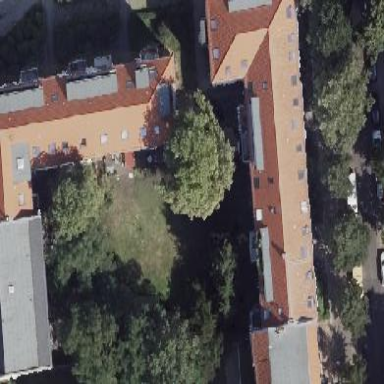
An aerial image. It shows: Hipped-roof building with apartments.